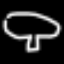
Label: mushroom